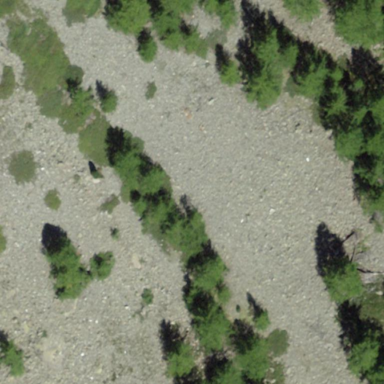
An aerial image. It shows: Natural scree.